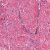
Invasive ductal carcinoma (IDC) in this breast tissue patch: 0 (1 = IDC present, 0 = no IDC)